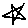
Label: star